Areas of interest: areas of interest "Business office"
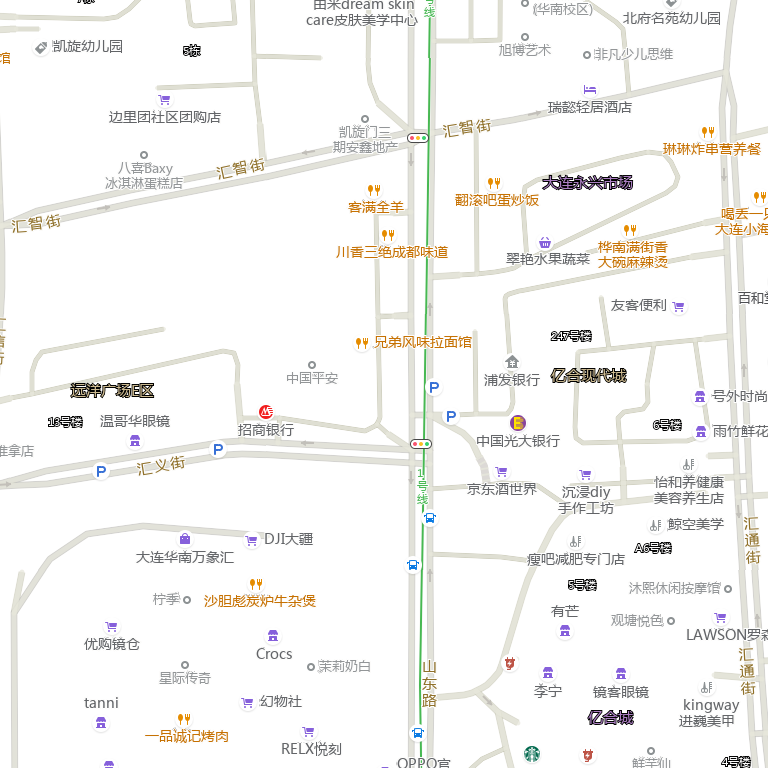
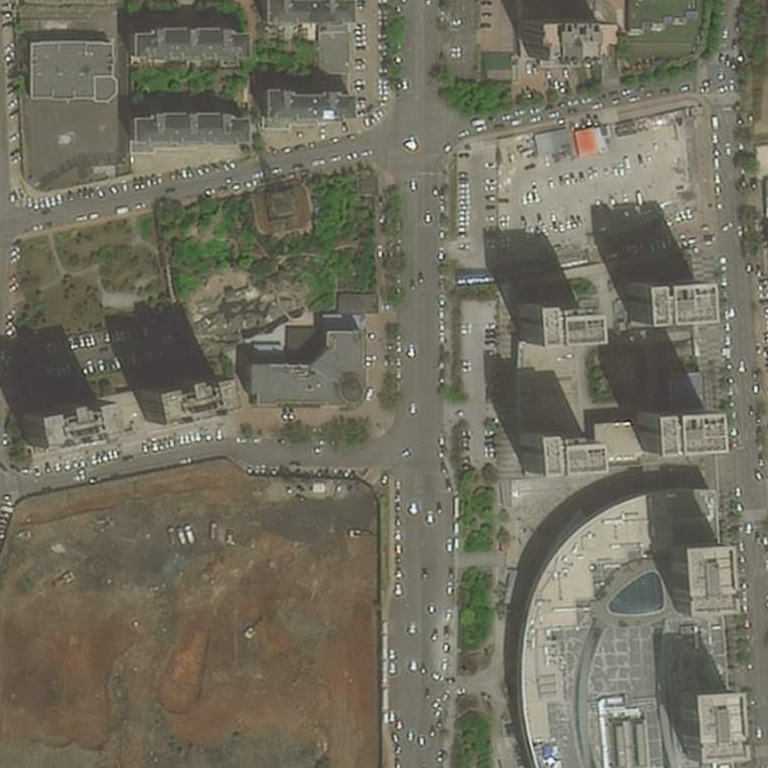